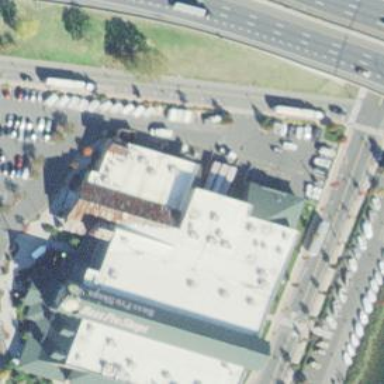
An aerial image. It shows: Retail building.